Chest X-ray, AP view. Patient: 37 years old, sex M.
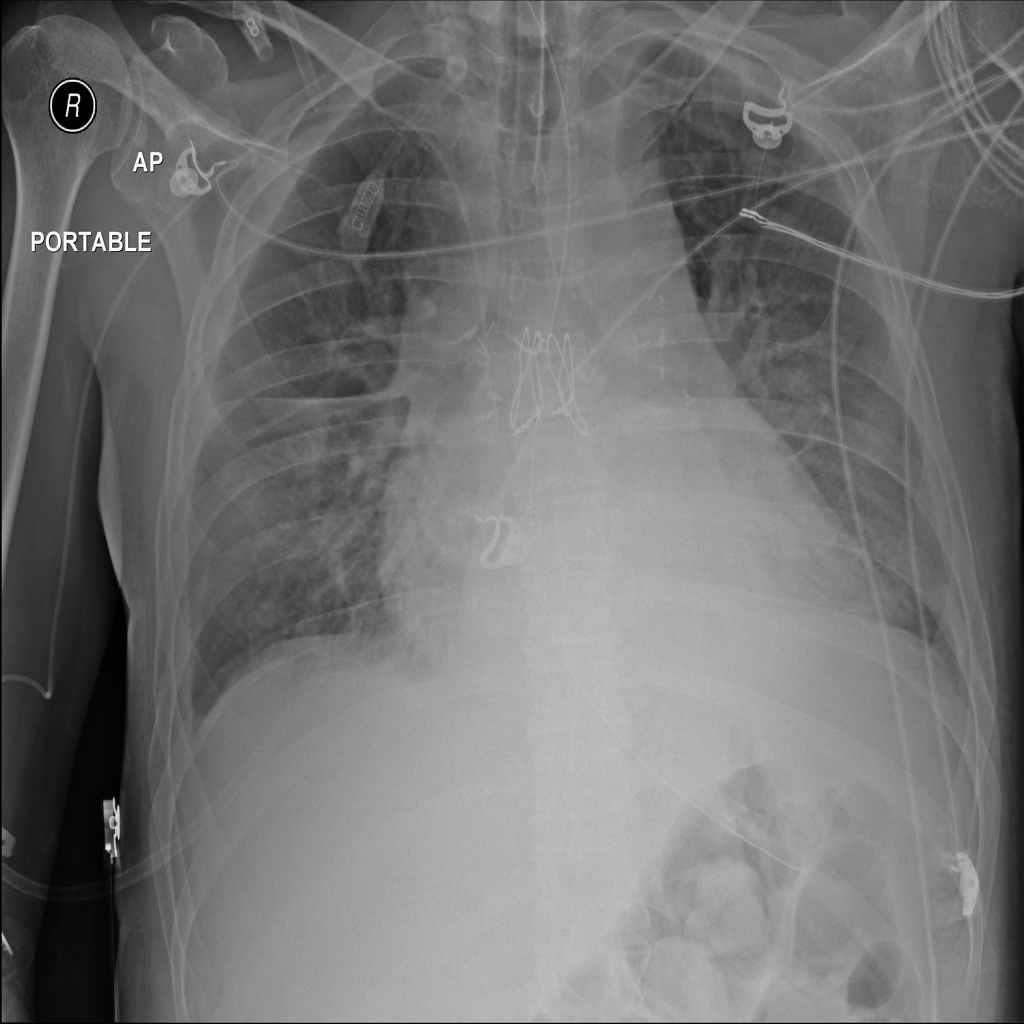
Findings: Pleural_Thickening